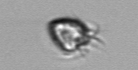
Label: Ciliophora